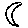
Label: moon